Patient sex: M
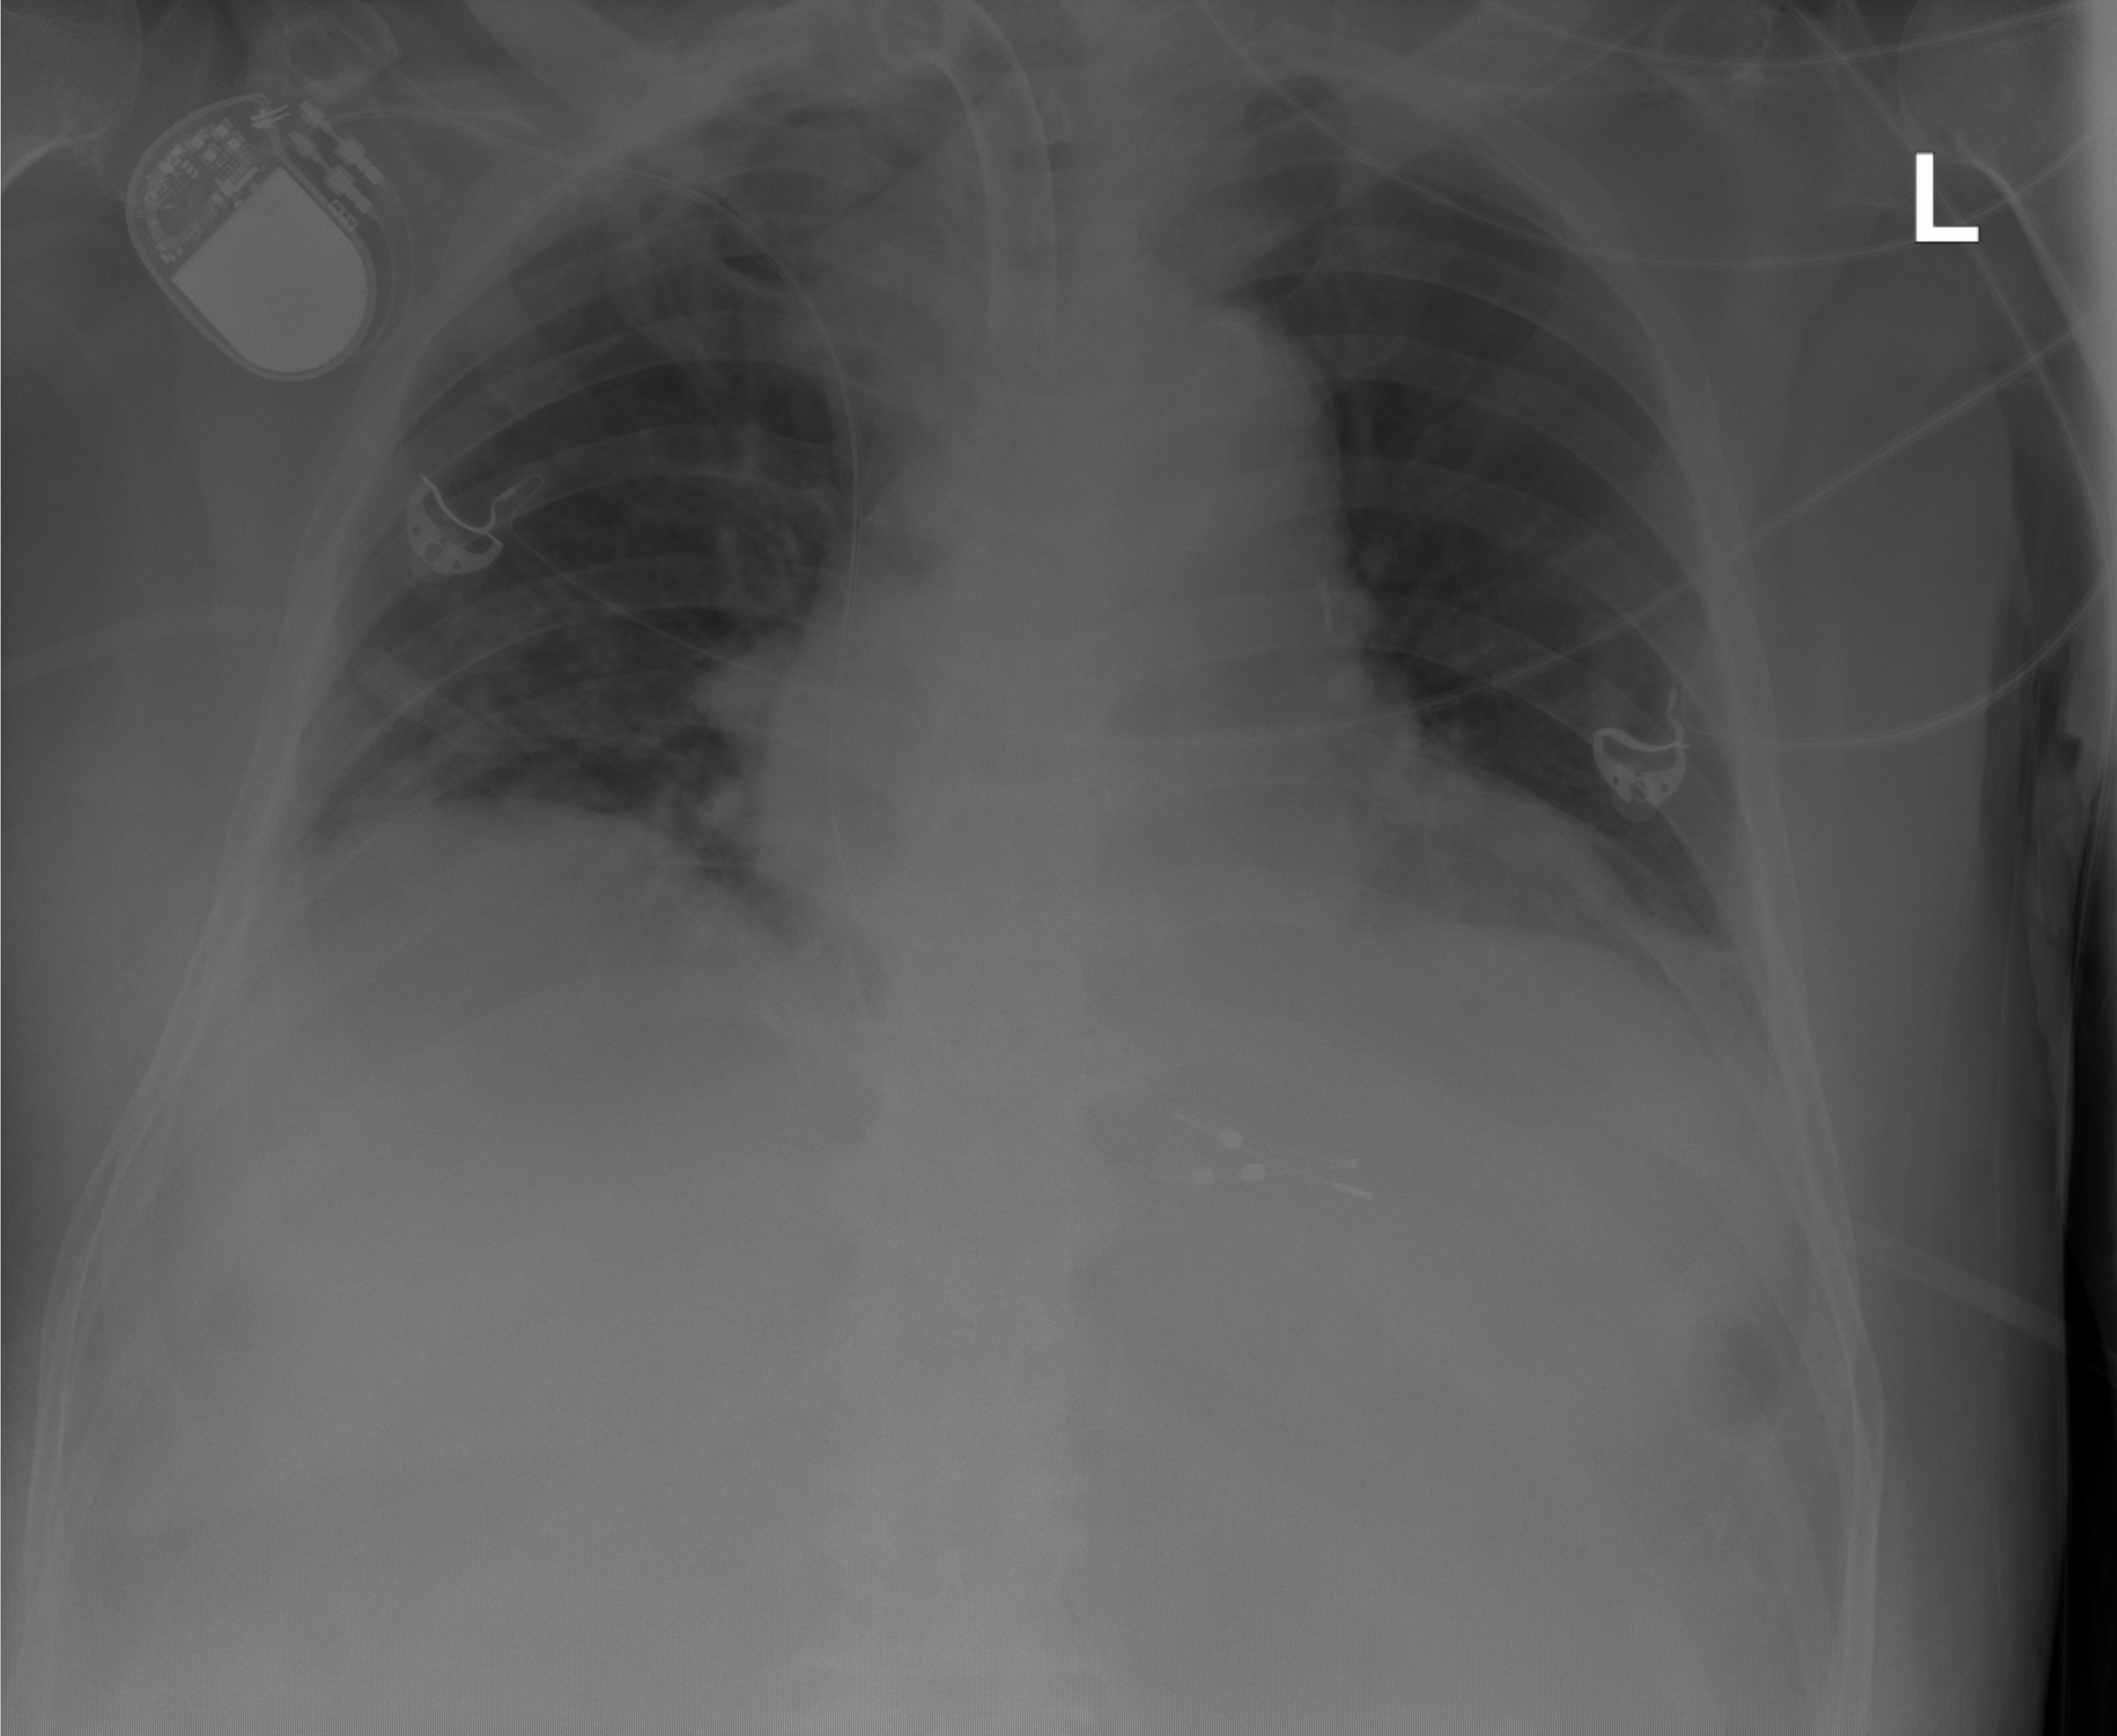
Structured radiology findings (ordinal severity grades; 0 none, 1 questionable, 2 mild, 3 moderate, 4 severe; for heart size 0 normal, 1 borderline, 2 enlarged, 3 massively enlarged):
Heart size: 2
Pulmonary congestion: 2
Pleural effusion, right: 1
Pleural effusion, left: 2
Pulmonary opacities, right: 1
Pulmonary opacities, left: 0
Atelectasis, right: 2
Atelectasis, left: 2